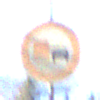
Verkehrszeichen: UeberholverbotKraftfahrzeuge
Umgebung: Outdoor, Nature
Tageszeit: MorningAfternoon
Wetter: Clear
Licht: Natural
Jahreszeit: Winter
Kontrast: HighContrast